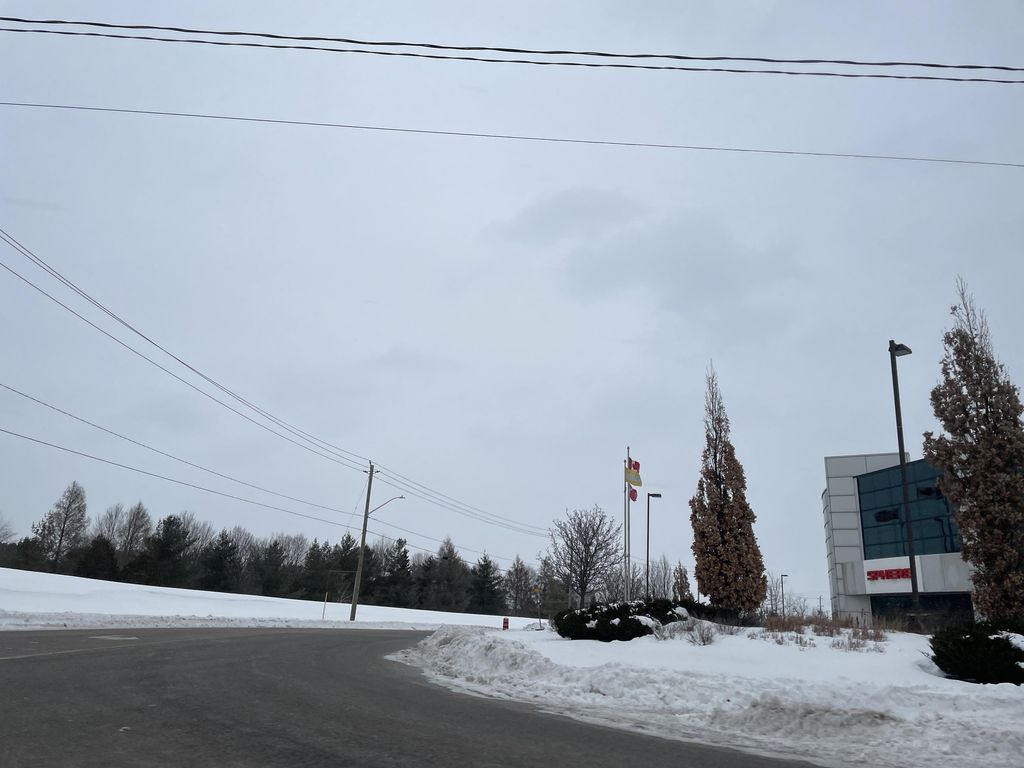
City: kitchener-waterloo